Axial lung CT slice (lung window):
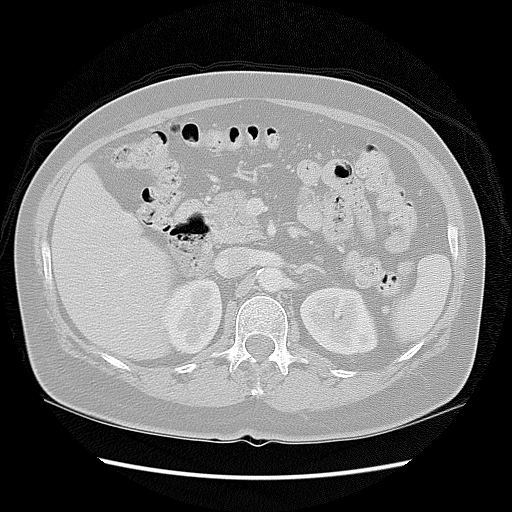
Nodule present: no